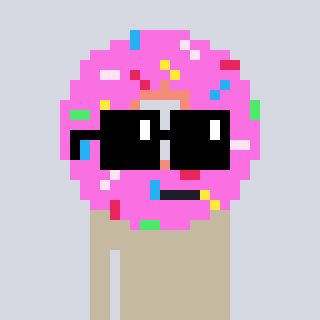
a pixel art character with square black sunglasses, a doughnut-shaped head and a darkpink-colored body on a cool background